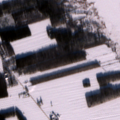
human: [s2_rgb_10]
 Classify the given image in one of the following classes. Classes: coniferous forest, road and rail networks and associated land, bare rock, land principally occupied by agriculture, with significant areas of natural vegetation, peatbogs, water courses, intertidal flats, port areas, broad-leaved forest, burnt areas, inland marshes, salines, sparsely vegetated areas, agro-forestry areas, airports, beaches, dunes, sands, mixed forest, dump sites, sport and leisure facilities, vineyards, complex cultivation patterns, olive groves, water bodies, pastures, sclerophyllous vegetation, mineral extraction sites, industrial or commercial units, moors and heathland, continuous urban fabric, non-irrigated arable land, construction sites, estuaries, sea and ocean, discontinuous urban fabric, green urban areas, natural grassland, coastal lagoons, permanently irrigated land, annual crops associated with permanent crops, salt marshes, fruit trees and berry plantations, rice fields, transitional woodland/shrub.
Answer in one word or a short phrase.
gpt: non-irrigated arable land, land principally occupied by agriculture, with significant areas of natural vegetation, mixed forest, sea and ocean